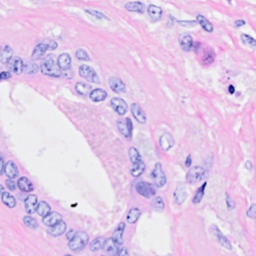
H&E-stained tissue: Breast